Brain MRI, t2w sequence, axial 2D slice.
Patient: age 34, sex F, weight 95 kg, height 1.95 m
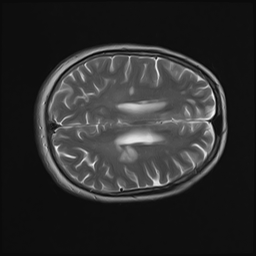